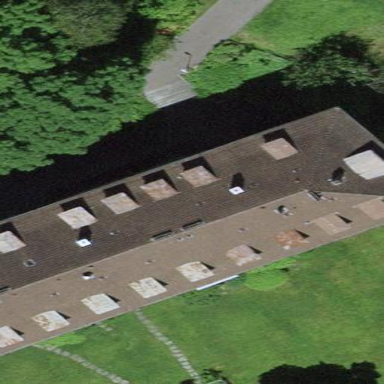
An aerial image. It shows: Hipped-roof building with apartments.